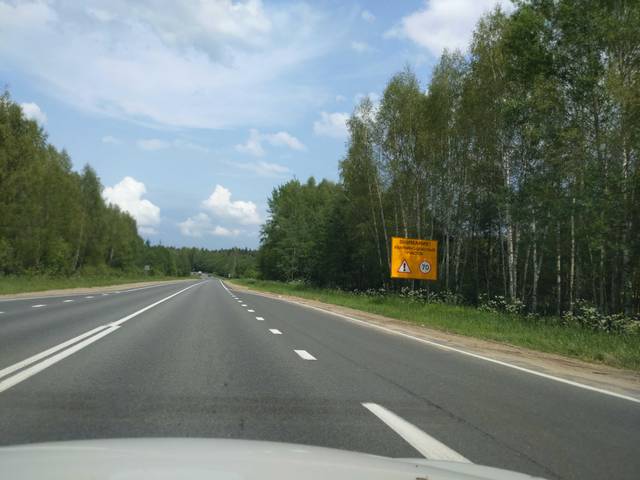
Region: Russia
Coordinates: 56.639, 36.703